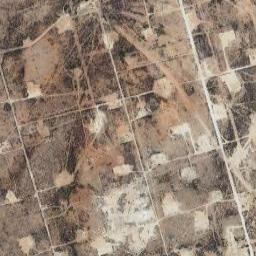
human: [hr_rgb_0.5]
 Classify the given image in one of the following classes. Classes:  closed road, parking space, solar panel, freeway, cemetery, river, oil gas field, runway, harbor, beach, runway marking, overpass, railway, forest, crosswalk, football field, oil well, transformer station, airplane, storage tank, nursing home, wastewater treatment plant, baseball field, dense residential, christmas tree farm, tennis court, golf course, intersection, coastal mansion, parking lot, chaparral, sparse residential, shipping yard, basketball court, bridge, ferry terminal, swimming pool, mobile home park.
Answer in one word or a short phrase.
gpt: oil gas field